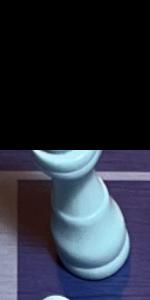
Label: King_White